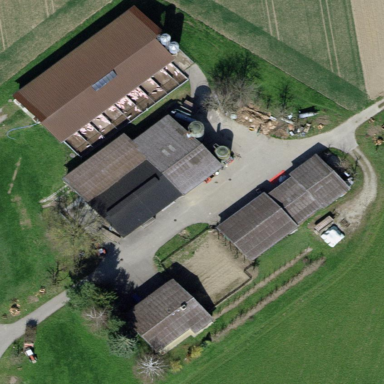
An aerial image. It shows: Farmyard area.